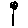
Label: flower